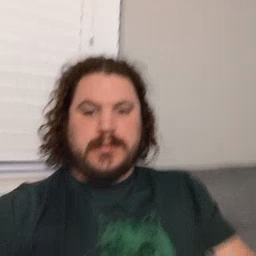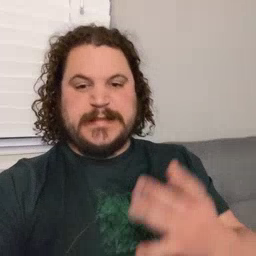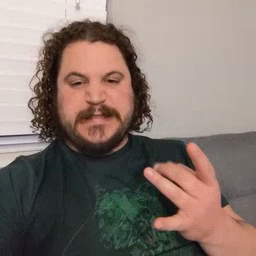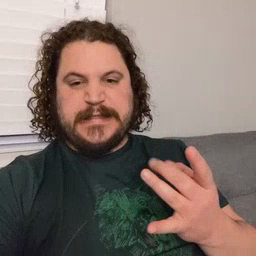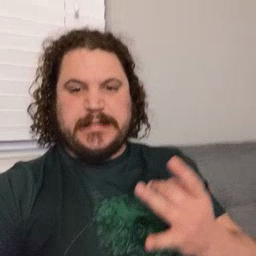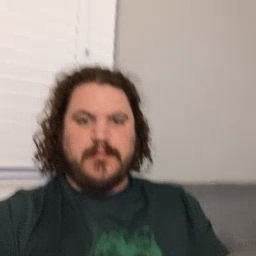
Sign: sticky